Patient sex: M
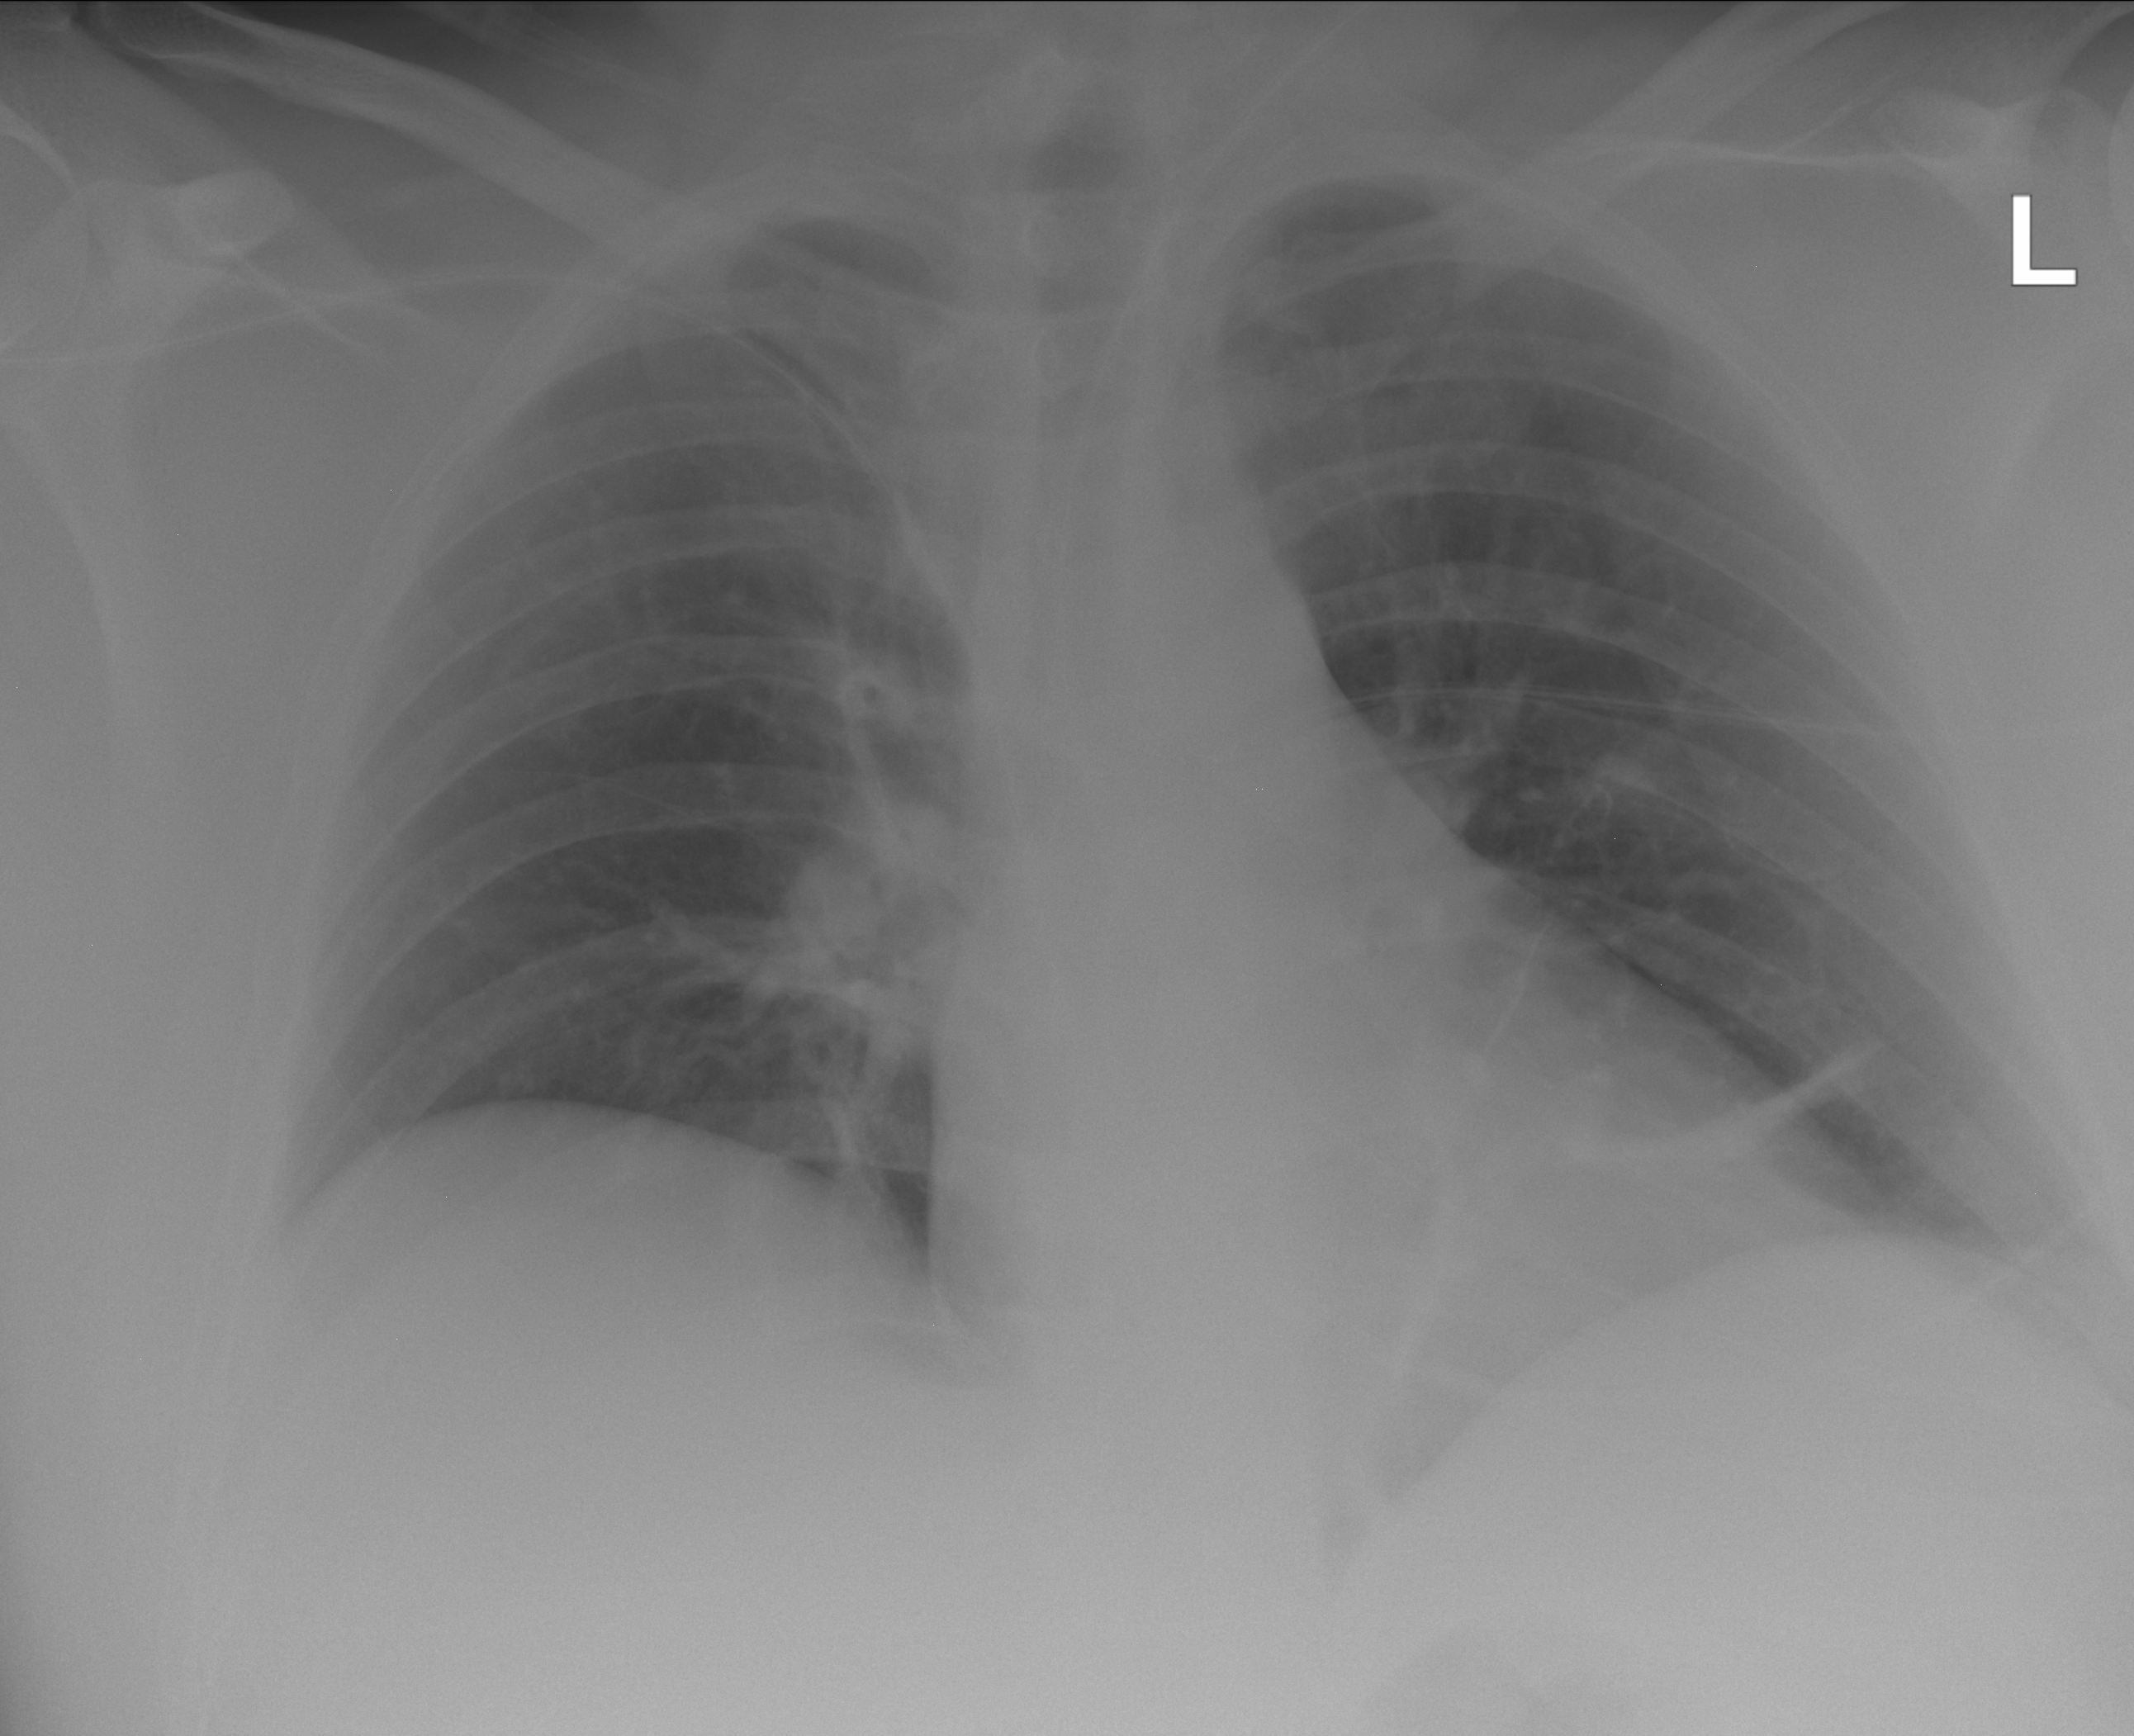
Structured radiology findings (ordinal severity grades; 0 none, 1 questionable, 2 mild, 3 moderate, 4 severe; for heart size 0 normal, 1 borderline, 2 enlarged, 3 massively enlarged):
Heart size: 0
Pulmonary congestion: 0
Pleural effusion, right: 0
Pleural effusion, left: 0
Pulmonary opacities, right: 0
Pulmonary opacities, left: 0
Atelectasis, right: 0
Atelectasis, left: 2